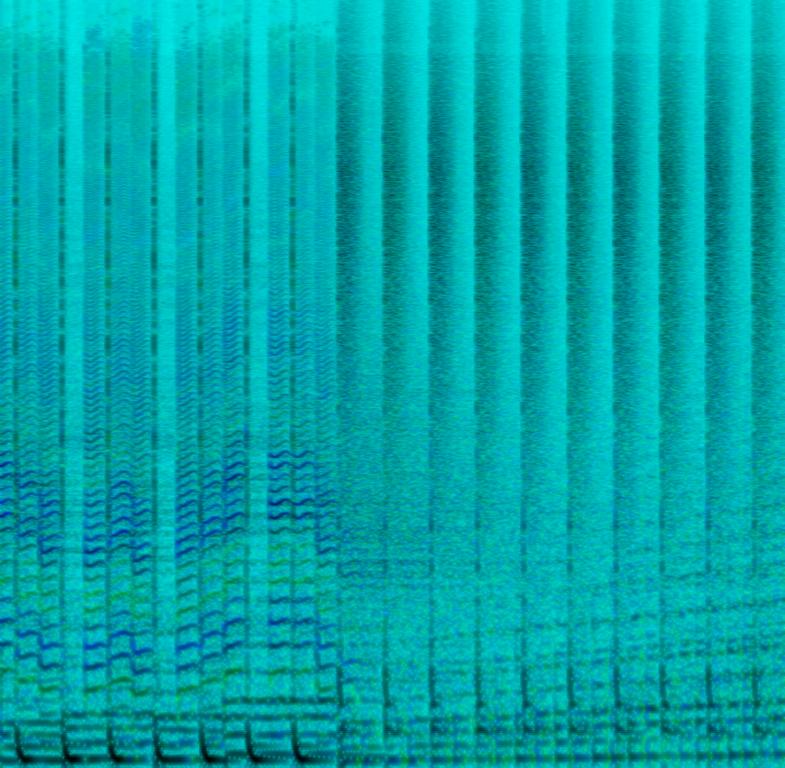
The electro song features a speeding up, widely spread, synth lead, white noise riser and punchy snare going from left to the right channel in the stereo image. At the very beginning there is a short snippet of a bit more energetic part which contains "4 on the floor" kick pattern, synth pad chords and addictive synth lead. Overall it sounds energetic and exciting.